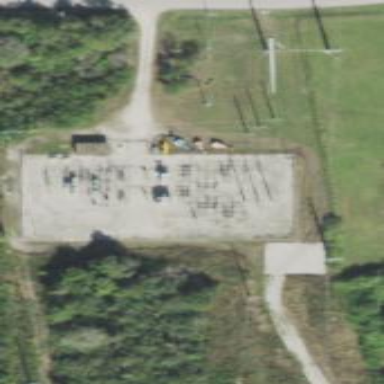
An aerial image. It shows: Outdoor distribution level power substation.